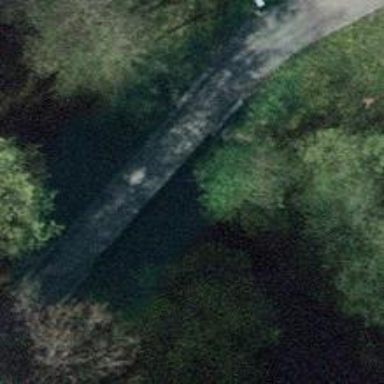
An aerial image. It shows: Footway bridge.